Aerial crown-view tile of a tropical tree (Barro Colorado Island, Panama), acquired 20240611:
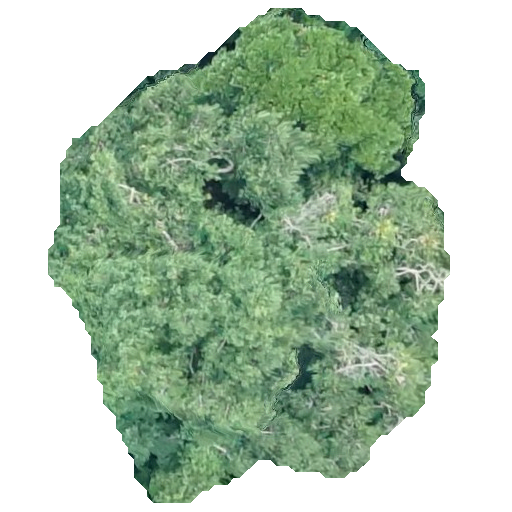
Species: Virola surinamensis
GBIF accepted scientific name: Virola surinamensis
Crown area: 224.174 m²